Interaction volume radius: 10 \u00c5
Interaction volume height: 15 \u00c5
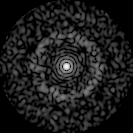
Disorder parameter: 0.8495